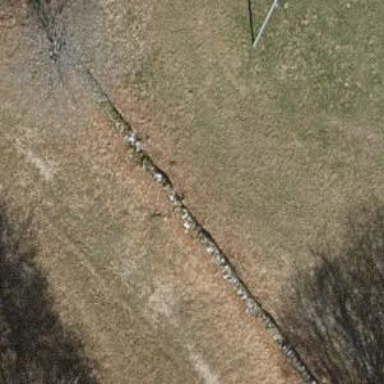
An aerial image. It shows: Wall made of dry stone.